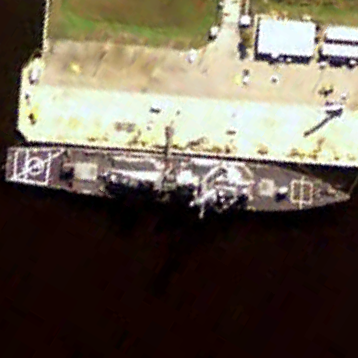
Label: destroyer